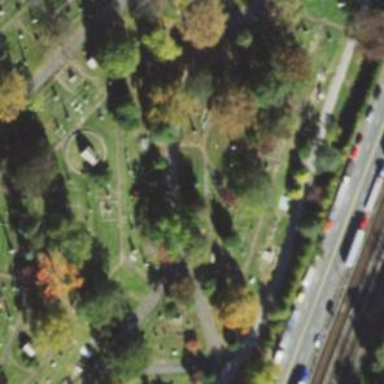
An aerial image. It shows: Graveyard with graves.